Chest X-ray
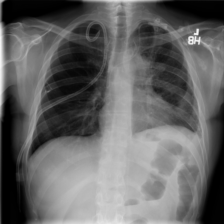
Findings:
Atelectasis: negative
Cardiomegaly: negative
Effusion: positive
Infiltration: positive
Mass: negative
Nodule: negative
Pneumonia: negative
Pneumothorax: positive
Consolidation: negative
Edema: negative
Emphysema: negative
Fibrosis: negative
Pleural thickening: negative
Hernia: negative